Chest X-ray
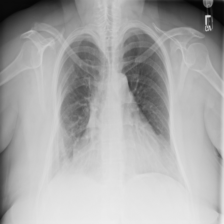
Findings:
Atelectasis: negative
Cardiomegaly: positive
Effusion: negative
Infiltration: negative
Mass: negative
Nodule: negative
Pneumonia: negative
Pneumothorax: negative
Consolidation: negative
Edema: negative
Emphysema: negative
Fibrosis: negative
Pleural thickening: negative
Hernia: negative